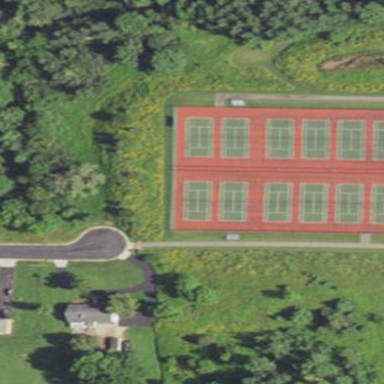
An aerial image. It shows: Sports center with tennis court enclosed by fence.